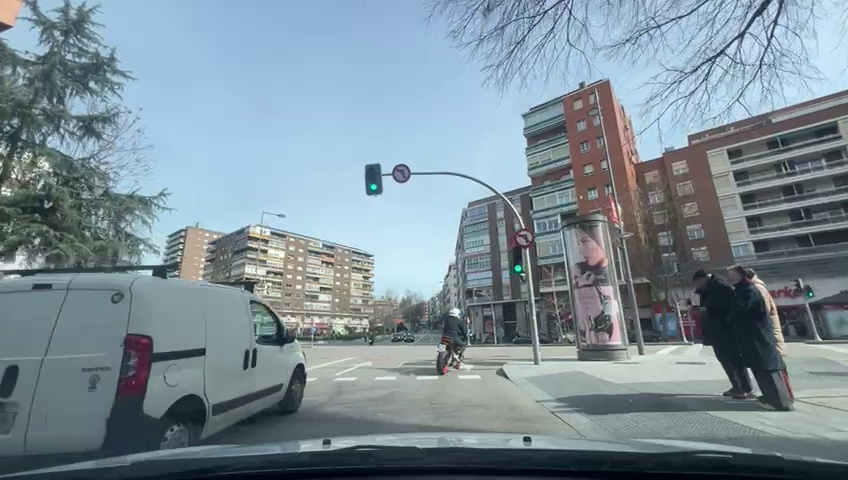
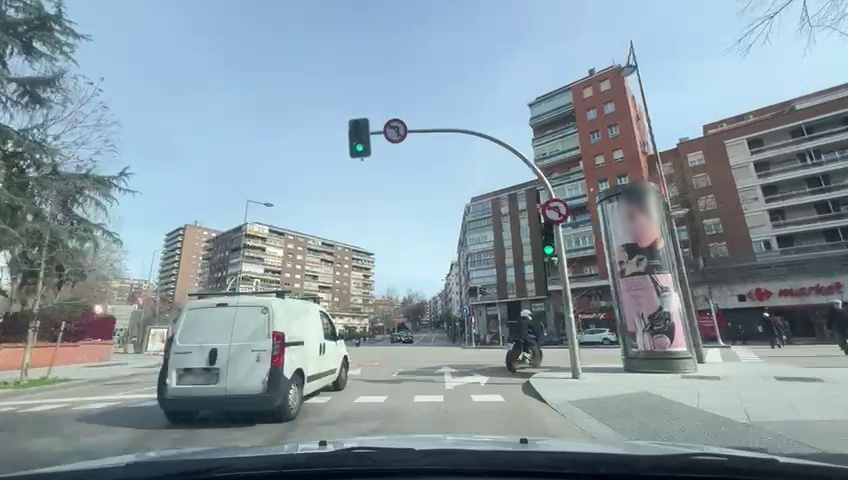
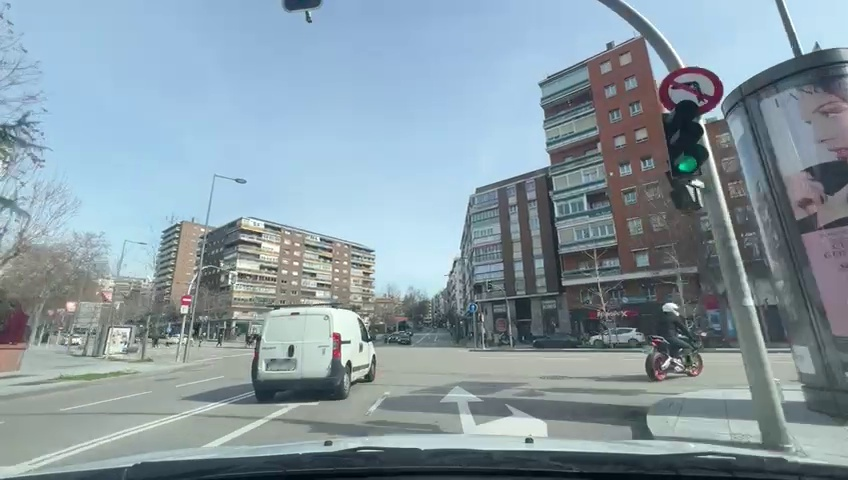
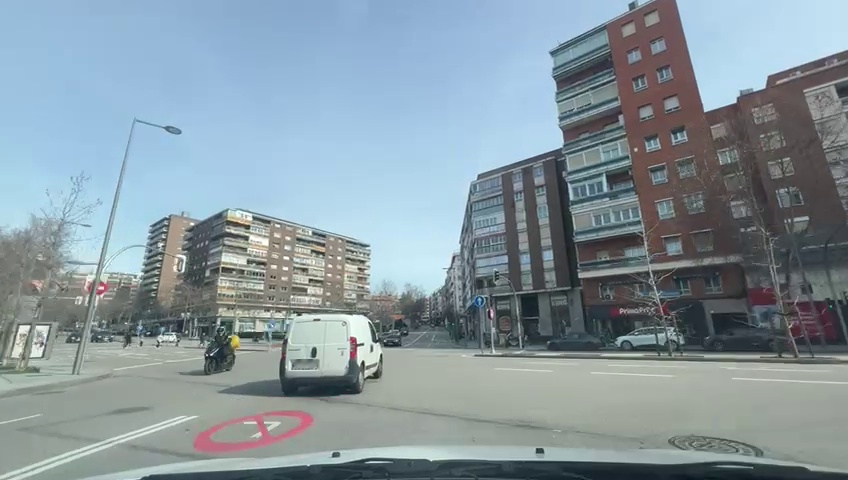
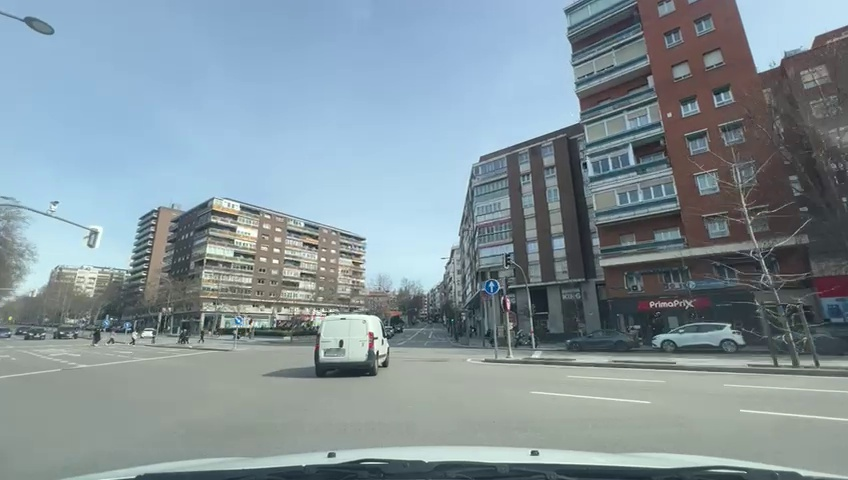
Situation: empty
Question: Is the distance between the ego vehicle and the vehicle ahead decreasing?
Answer: No
Reasoning: there is not a leading vehicle

Situation: empty
Question: Is either the ego vehicle or the leading vehicle stationary?
Answer: No
Reasoning: there is not a leading vehicle

Situation: empty
Question: Is the ego vehicle decelerating due to dense traffic or congestion ahead?
Answer: No
Reasoning: there is not a leading vehicle in ego lane

Situation: empty
Question: Is a vehicle from an adjacent lane moving into the ego lane?
Answer: No
Reasoning: left white van is not doing a cut in, the white car is driving parallel to ego